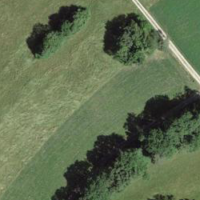
EUNIS habitat code: 52
Species observed at this site:
Cornus sanguinea